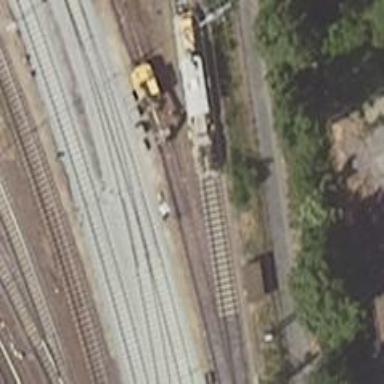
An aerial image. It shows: Railway siding for service.